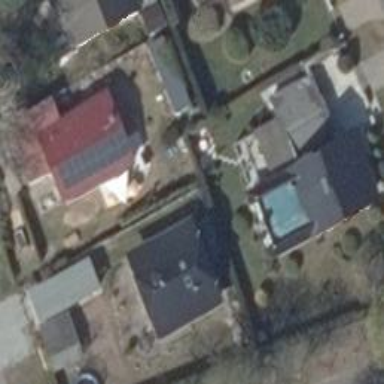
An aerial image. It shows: Detached building with half-hipped roof.